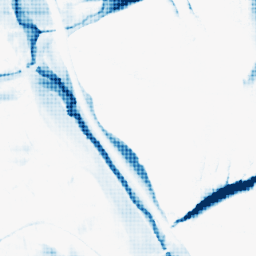
Category: morphological
Decomposition family: morphological_rect
Decomposition parameters: operation: closing
width: 50
height: 20
Upsampling method: sinc_hamming
Upsampling parameters: scale: 4
kernel_size: 4
Upsampling scale: 4